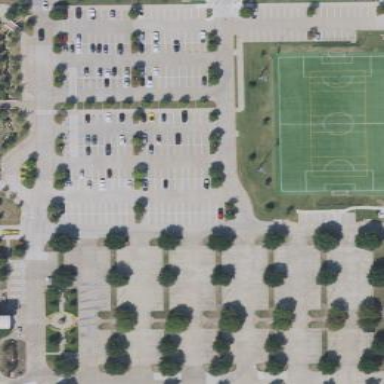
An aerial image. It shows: Parking area.